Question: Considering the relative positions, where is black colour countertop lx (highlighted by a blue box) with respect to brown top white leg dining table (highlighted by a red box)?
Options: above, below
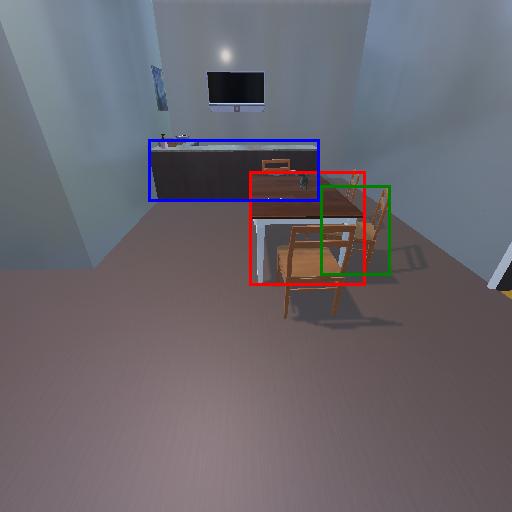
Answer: above